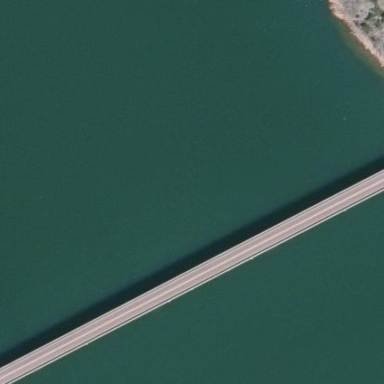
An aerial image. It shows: Man-made bridge.